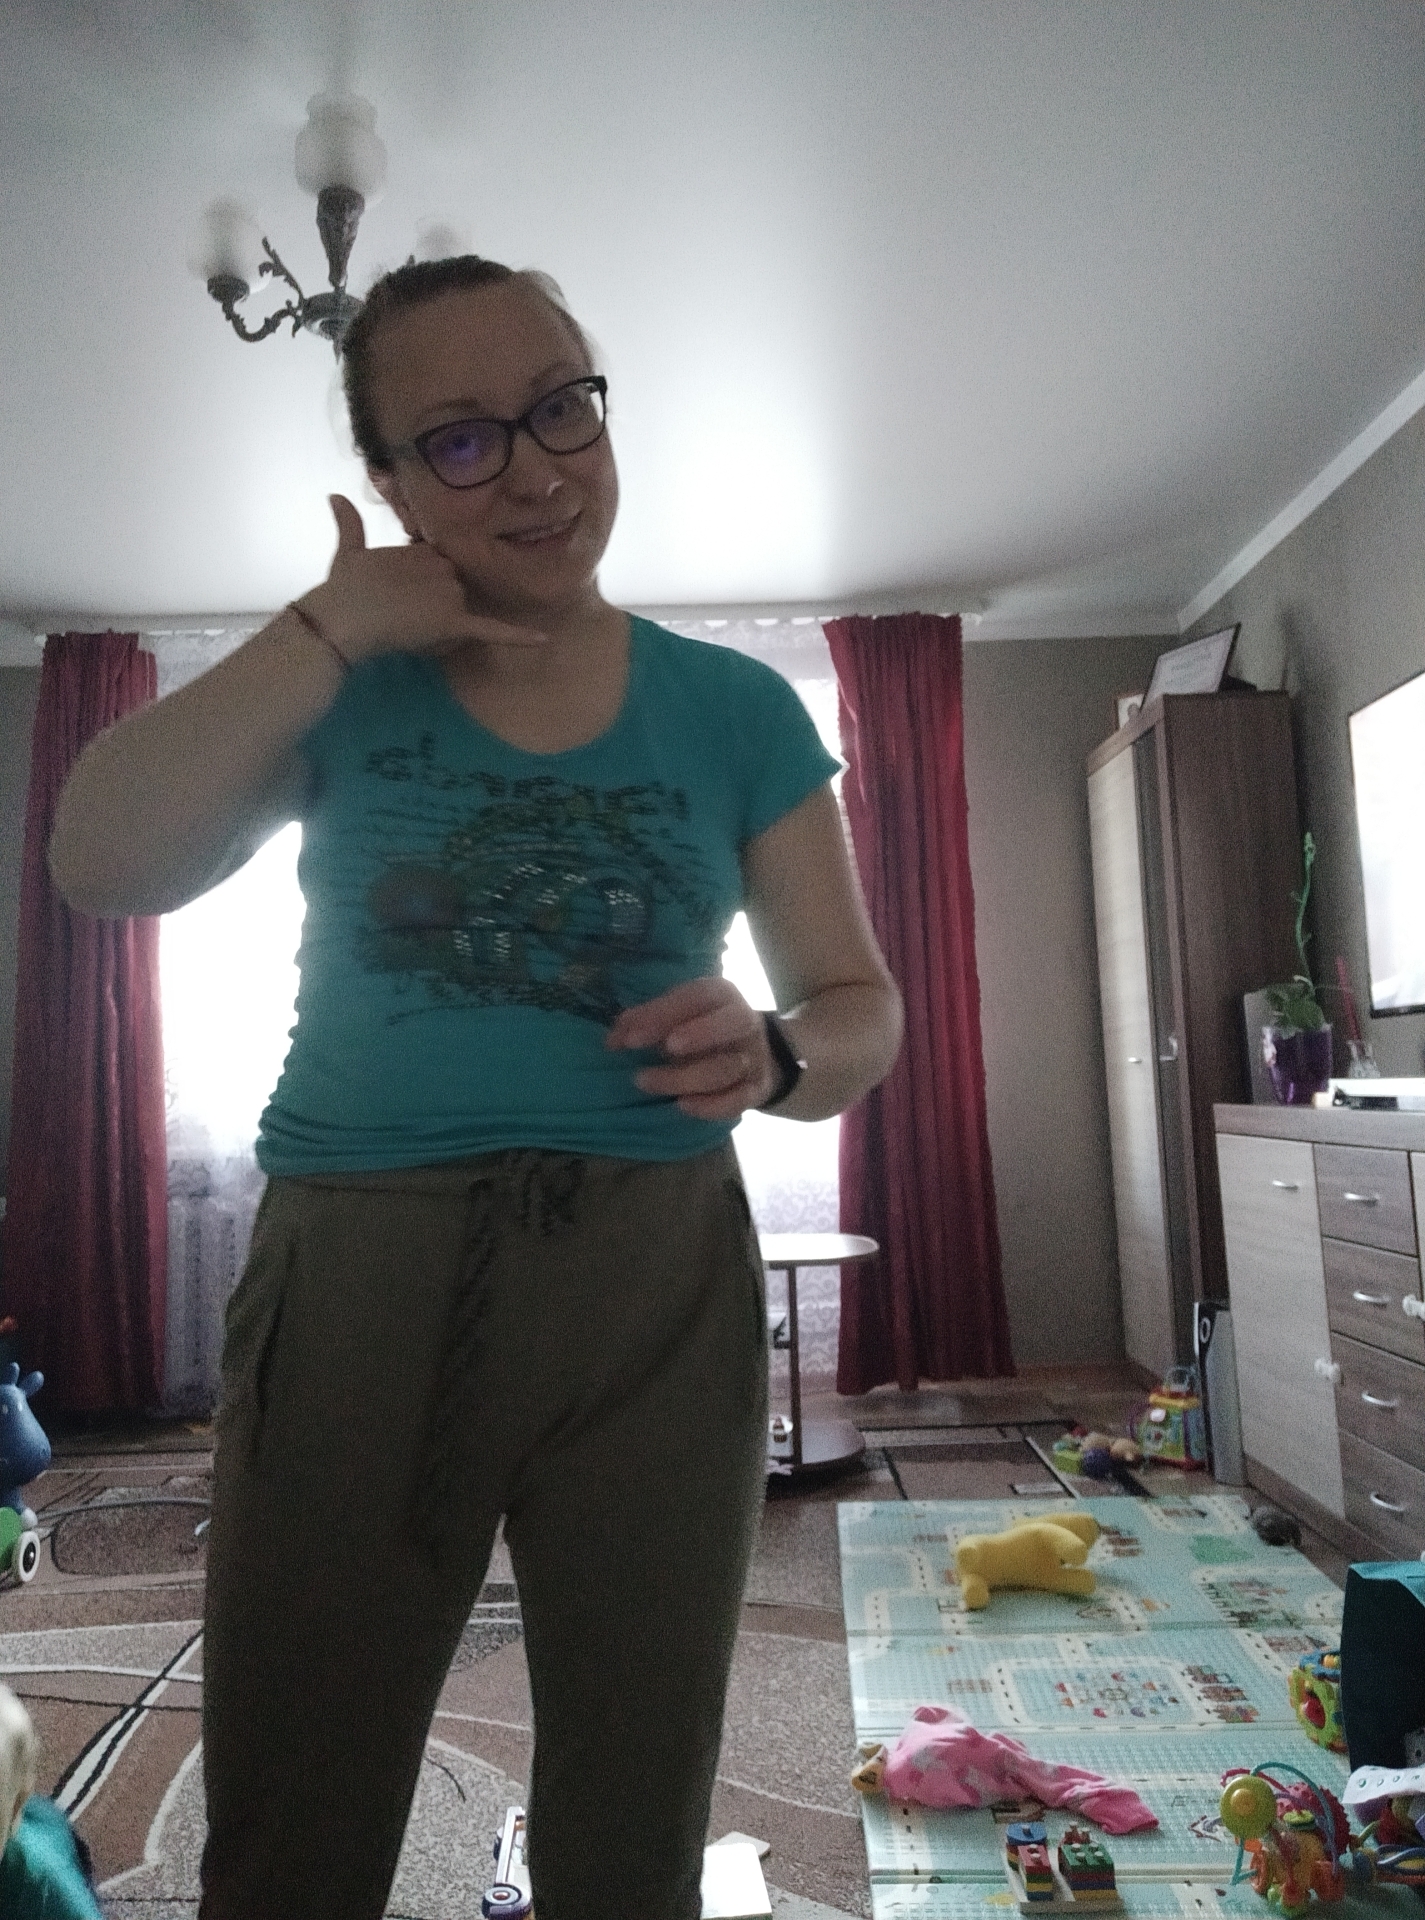
Label: noise